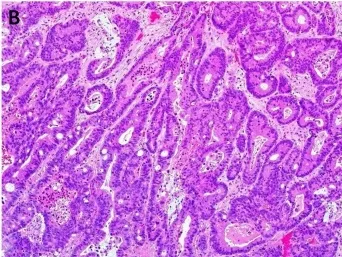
B) The tumor consisted of complex and single neoplastic glandular structures with intervening desmoplastic stroma [H&E, original magnification x100.
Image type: pathology (h&e)